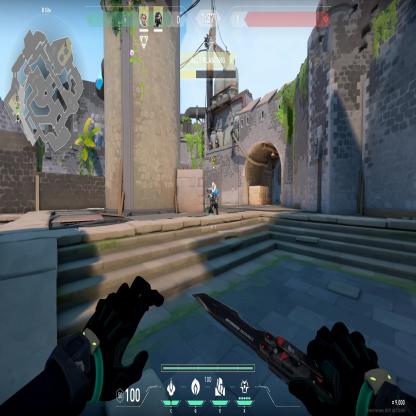
Label: teammate